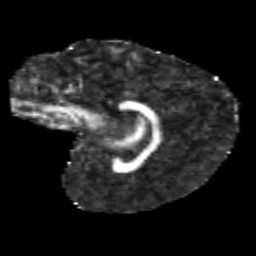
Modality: FA
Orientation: sagittal
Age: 10
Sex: female
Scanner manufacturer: siemens
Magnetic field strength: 3 T
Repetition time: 3.8 s
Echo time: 0.07 s